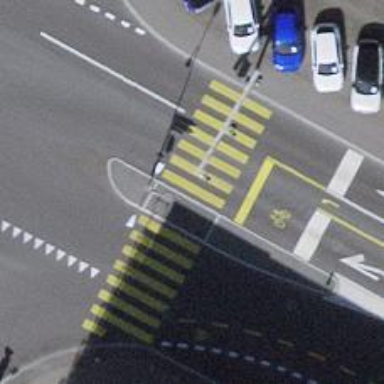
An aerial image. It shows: Crossing with traffic signals and pedestrian island.